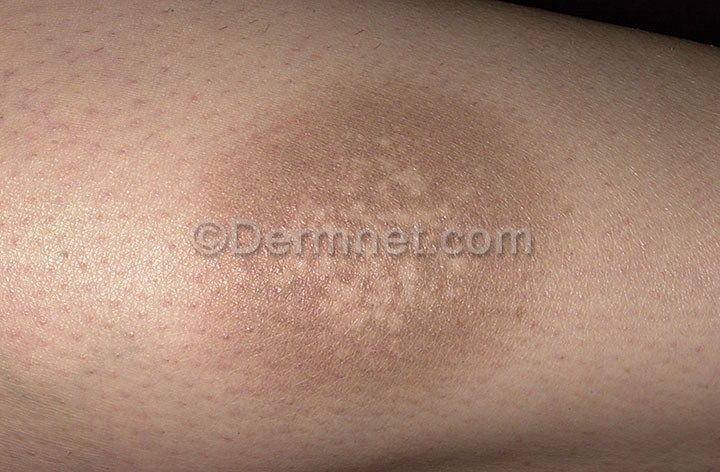
Disease: Exanthems and Drug Eruptions